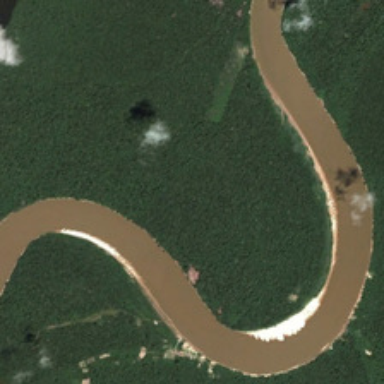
This is a curved river with many trees .